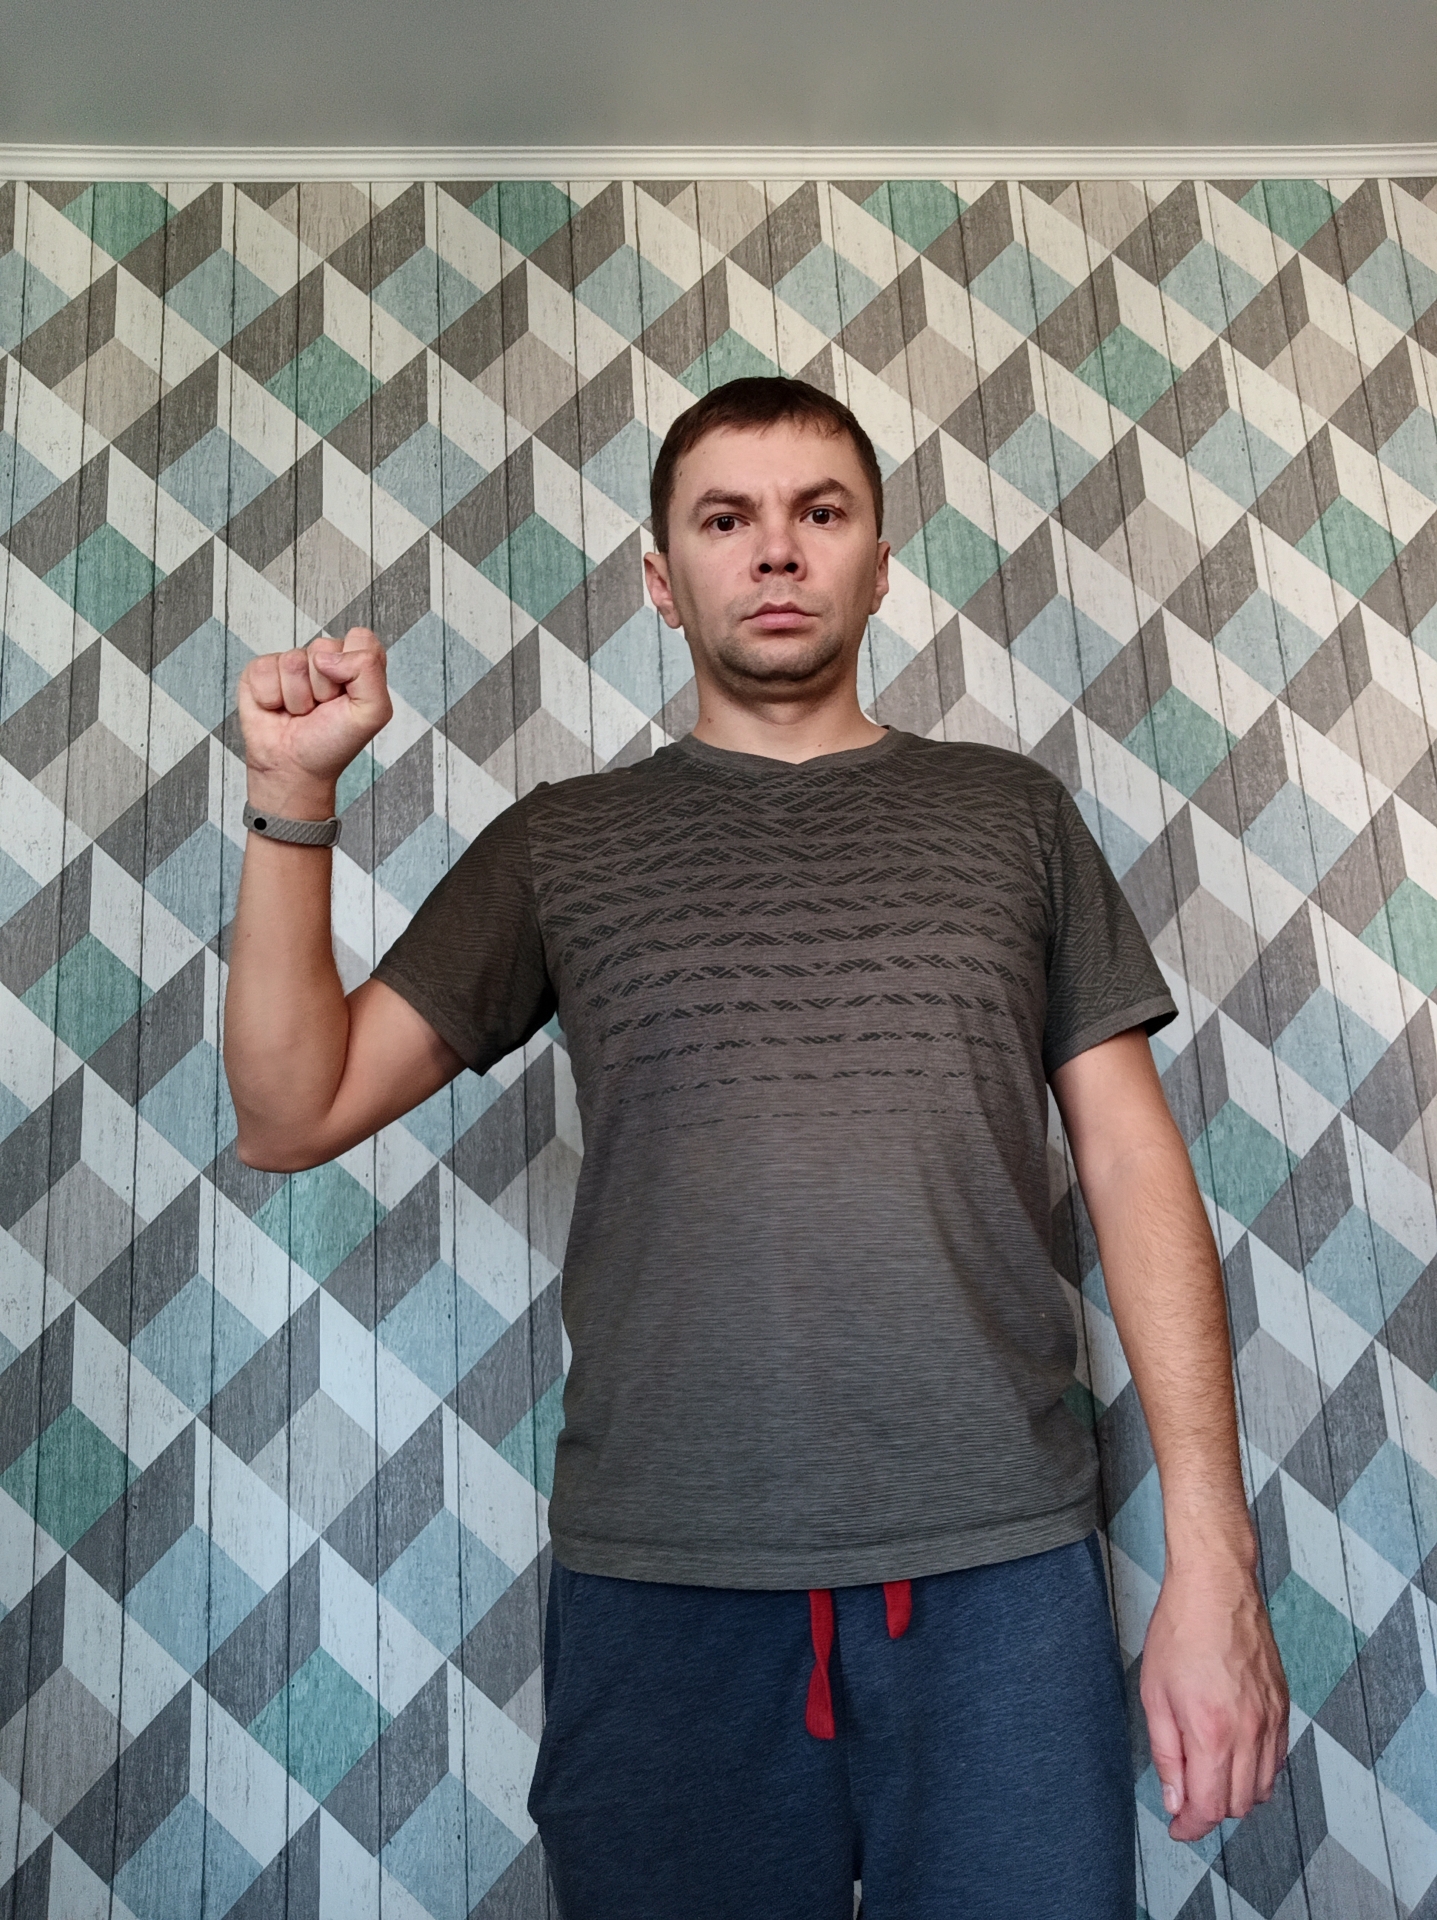
Label: clear